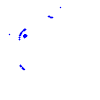
Particle: pion